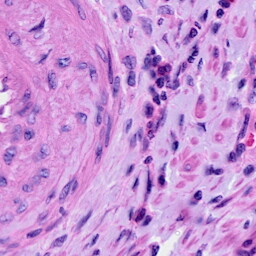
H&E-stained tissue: Cervix